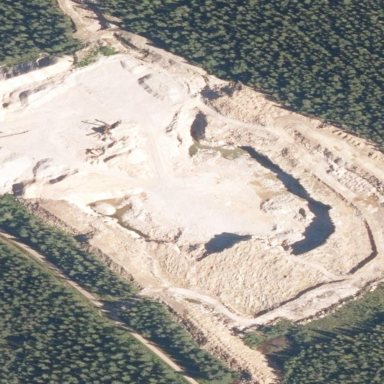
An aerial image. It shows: Quarry area.